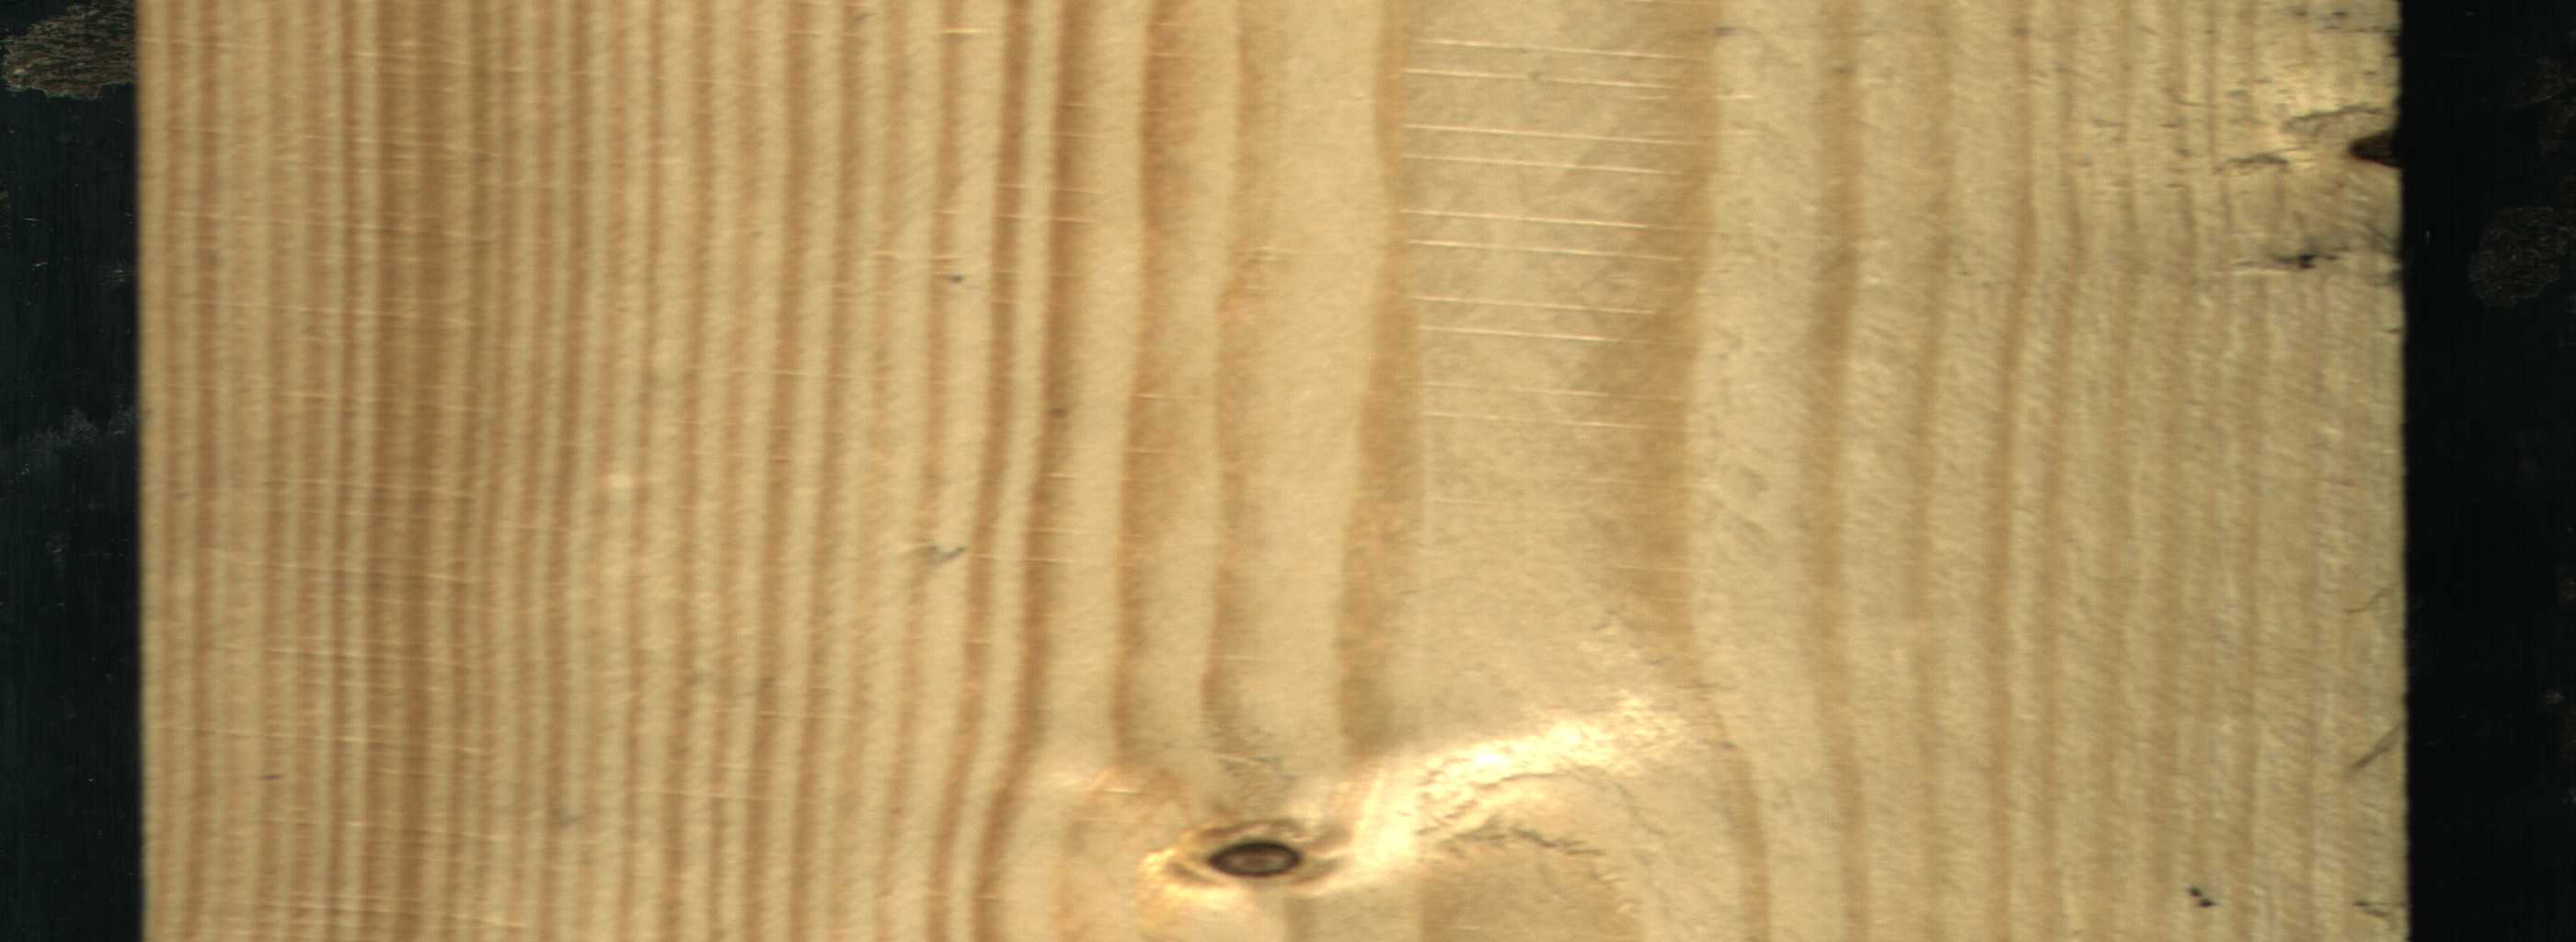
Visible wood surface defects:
Knot_missing
Dead_Knot